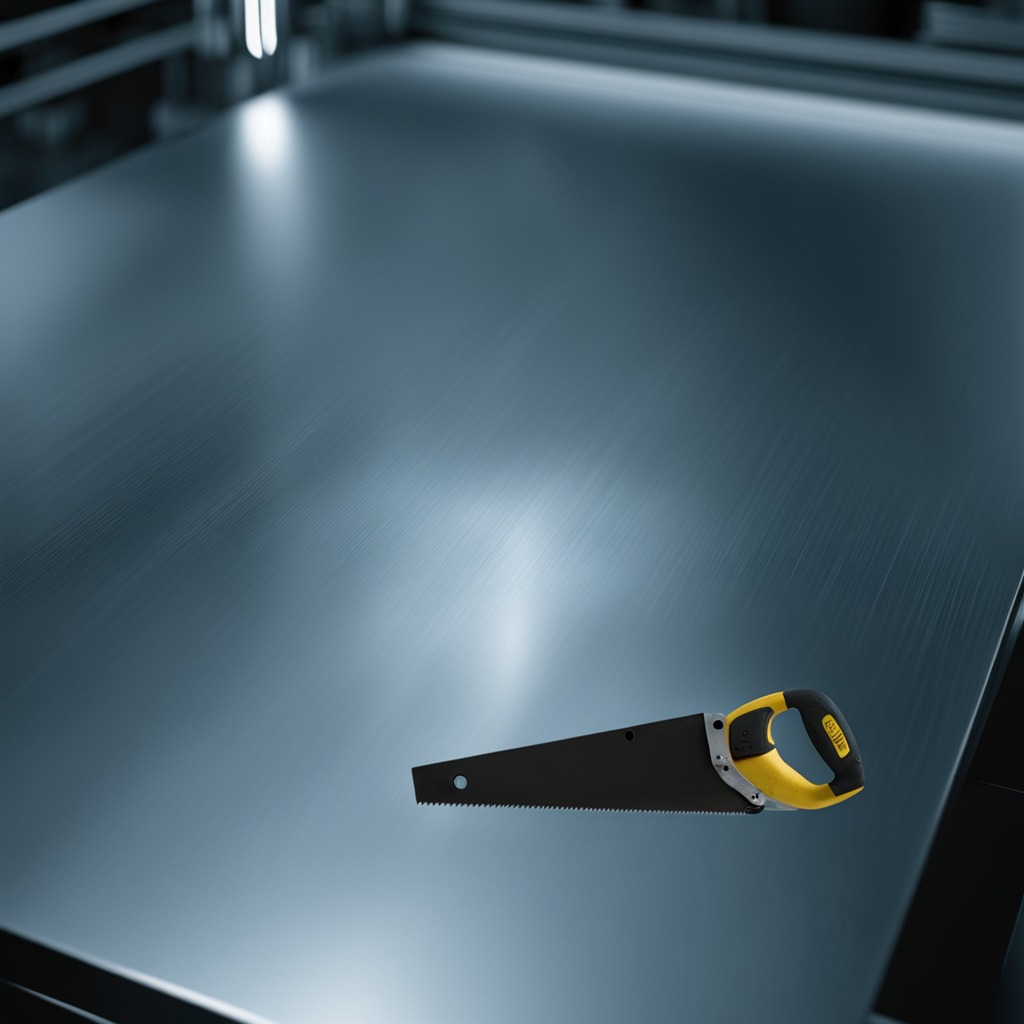
A metal saw is lying on the metal table.